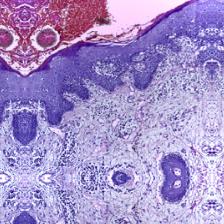
Diagnosis: OSCC